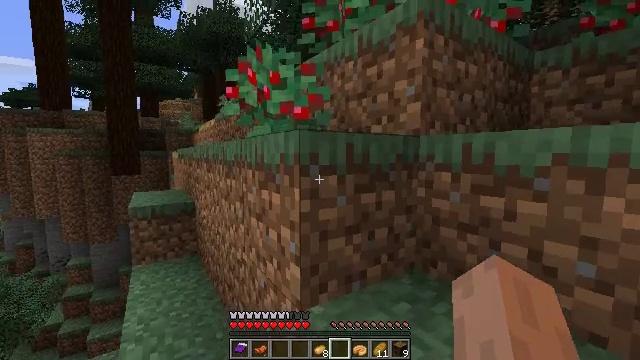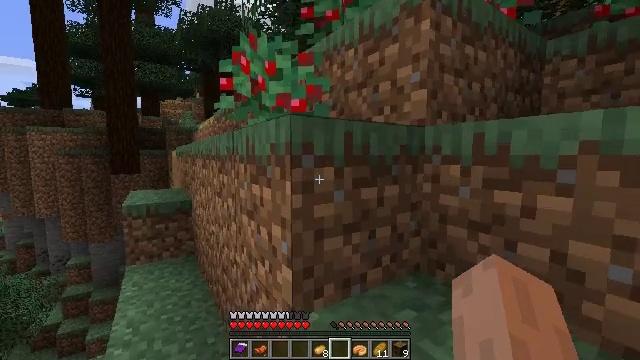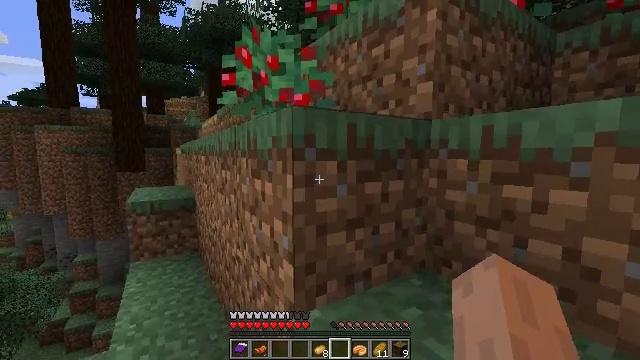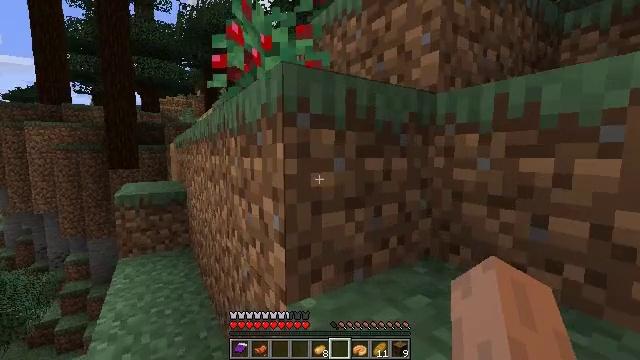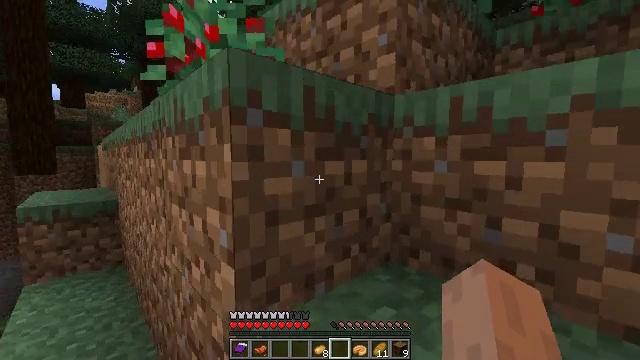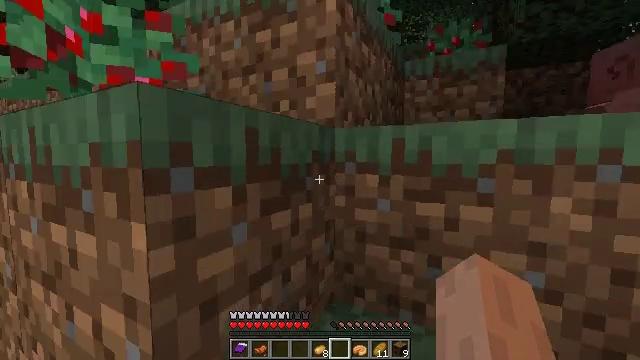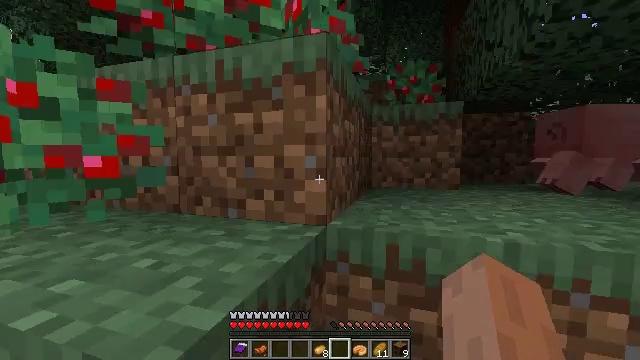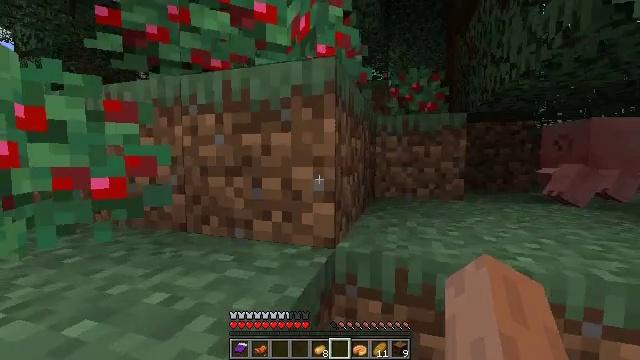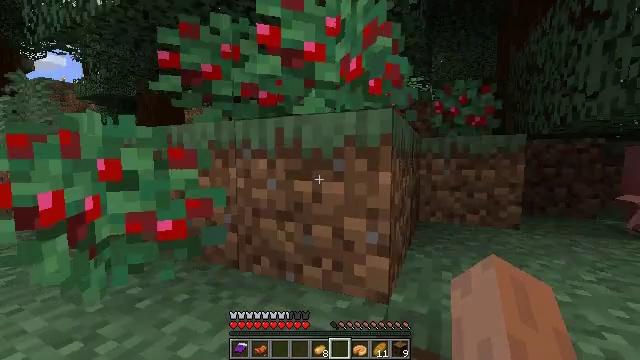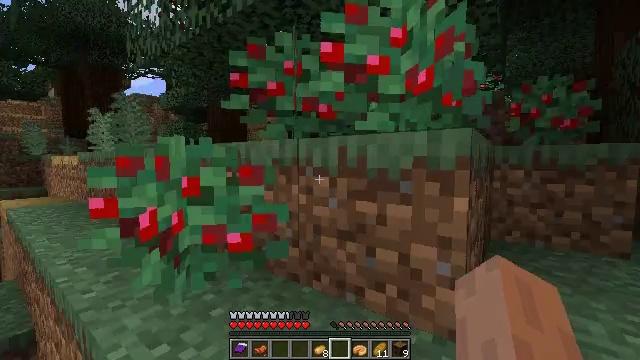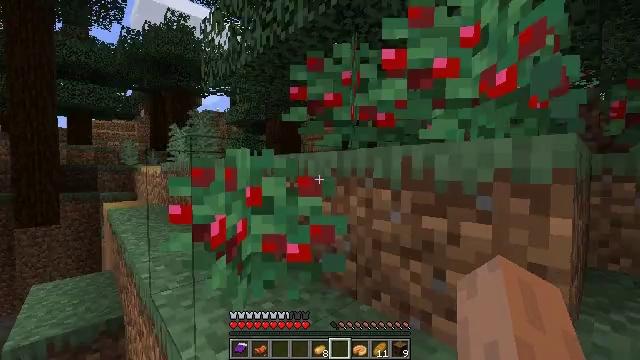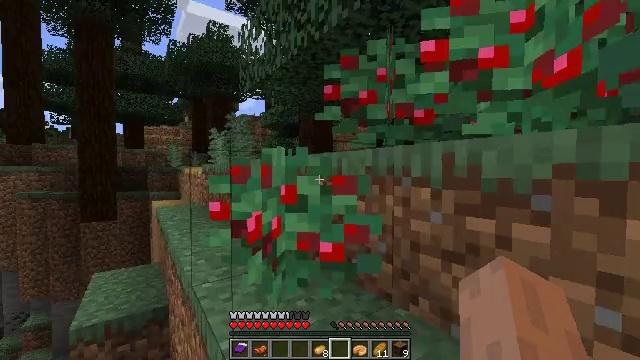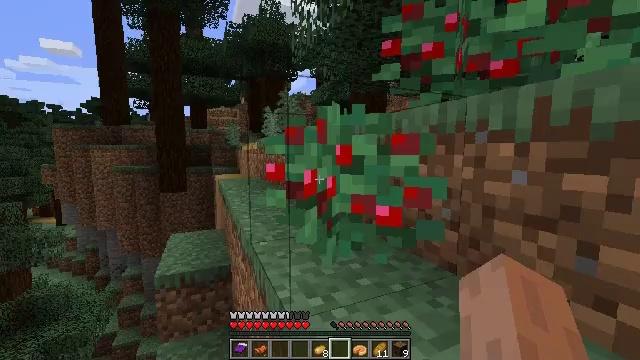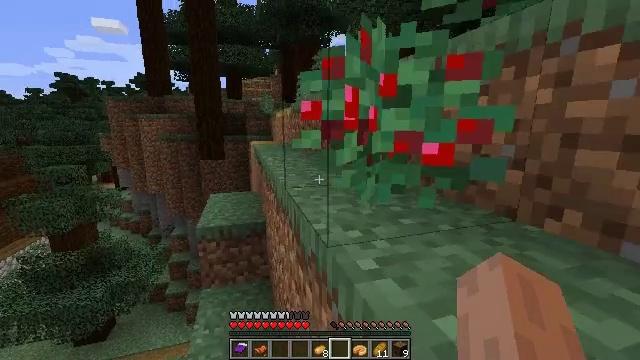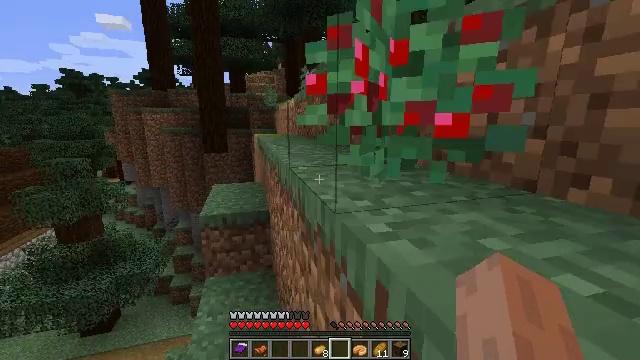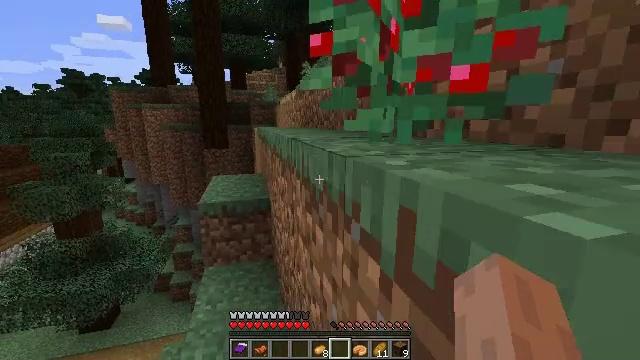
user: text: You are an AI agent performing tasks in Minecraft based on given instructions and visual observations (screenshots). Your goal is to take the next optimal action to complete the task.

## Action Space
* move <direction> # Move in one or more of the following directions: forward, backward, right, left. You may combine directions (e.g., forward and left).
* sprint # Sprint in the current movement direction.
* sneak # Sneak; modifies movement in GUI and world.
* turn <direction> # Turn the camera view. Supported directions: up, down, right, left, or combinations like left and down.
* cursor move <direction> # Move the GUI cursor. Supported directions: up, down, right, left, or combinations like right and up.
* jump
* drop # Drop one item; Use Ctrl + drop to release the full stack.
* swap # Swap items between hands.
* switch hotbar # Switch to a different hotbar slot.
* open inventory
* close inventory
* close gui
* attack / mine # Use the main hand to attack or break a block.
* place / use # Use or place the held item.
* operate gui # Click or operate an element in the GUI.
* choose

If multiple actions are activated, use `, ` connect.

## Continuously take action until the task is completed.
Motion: motion action
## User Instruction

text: Clear the sweet berry bush to collect the sweet berries.
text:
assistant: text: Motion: move forward, jump
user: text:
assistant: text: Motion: move forward and move left, jump
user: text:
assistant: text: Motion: move forward and move left, jump
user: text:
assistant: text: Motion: move forward and move left, turn right, jump
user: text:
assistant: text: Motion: move forward and move left, turn right, jump
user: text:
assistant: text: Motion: move forward, turn right, jump
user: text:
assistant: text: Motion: move forward and move right, jump
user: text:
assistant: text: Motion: move forward and move right, turn left, jump
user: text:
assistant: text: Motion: move forward and move right, turn left, jump
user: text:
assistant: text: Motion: move forward and move right, turn left and up, jump
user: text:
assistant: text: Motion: move forward and move right, turn left, jump
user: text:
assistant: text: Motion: move forward and move right, turn left and down, jump
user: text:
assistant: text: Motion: move forward and move right, turn left and down, jump
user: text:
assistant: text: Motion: move forward and move left, jump
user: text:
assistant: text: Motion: move forward and move left, jump
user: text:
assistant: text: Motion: move forward and move left, jump
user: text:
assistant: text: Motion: move forward and move left, turn left, jump
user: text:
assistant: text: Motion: move forward and move left, turn left and down, jump
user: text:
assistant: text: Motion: move left, turn right and down
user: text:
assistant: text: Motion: turn right
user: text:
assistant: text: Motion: turn right and up
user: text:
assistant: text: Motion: turn right and up
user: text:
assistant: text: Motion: turn right and up
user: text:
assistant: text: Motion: move right, turn right
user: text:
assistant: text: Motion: move right
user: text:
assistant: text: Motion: move right
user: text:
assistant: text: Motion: move right
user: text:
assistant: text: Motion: move right
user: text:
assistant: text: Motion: move right
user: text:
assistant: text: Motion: move right